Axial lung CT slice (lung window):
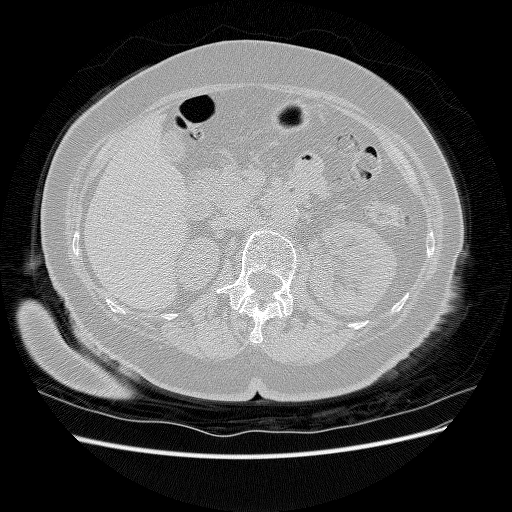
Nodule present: no